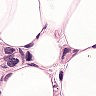
Metastatic tissue present: yes